Question: I'm developing a generic card that displays various content on the front and back. The card flips 180 degrees on a click.
In Chrome, when I have content on the back that contains absolute or relative positioning, the back of the card only becomes visible at (or near) the end of the transition.
In Safari and Firefox I don't see the same issue.
The issue can be seen in this pen
<URL>
I've tried
- - 'backface-visibility: visible'
Could this simply be a bug in Chrome?

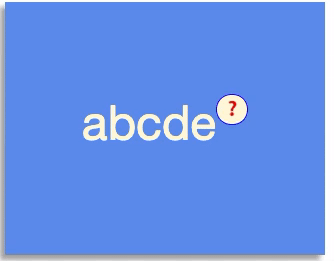
Answer: I have change the below class and it now seems to be working fine across all browsers. (wan't able to test IE)
'''
/* hide back of pane during swap */
.front, .back {
-webkit-backface-visibility: hidden;
-moz-backface-visibility: hidden;
-ms-backface-visibility: hidden;
backface-visibility: hidden;
transform: rotateX(0deg);
transform-style: preserve-3d;
position: absolute;
top: 0;
left: 0;
color: cornSilk;
text-align: center;
font: 3em/240px 'Helvetica Neue', Helvetica, sans-serif;
box-shadow: -5px 5px 5px #aaa;
}
'''